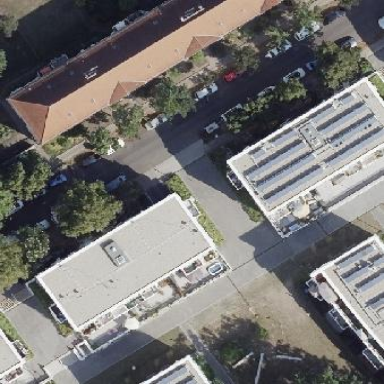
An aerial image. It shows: White apartments building with flat roof.